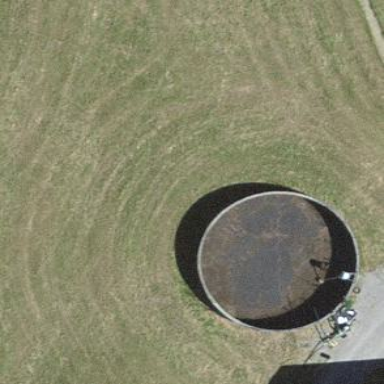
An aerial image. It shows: Slurry tank building.